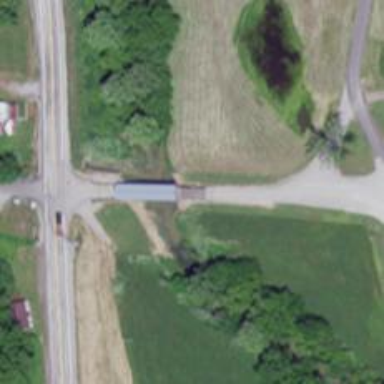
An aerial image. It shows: Covered bridge on residential road.